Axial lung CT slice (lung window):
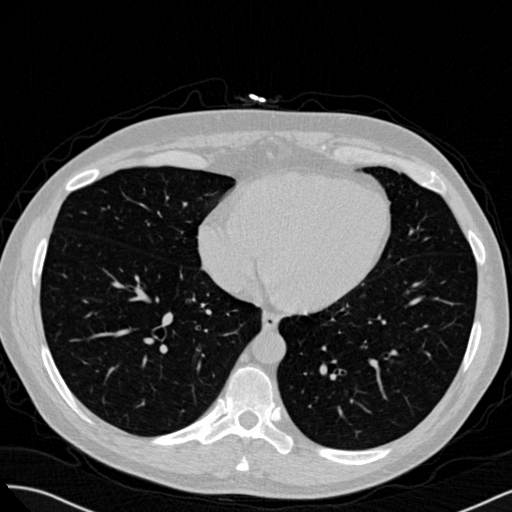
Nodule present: no